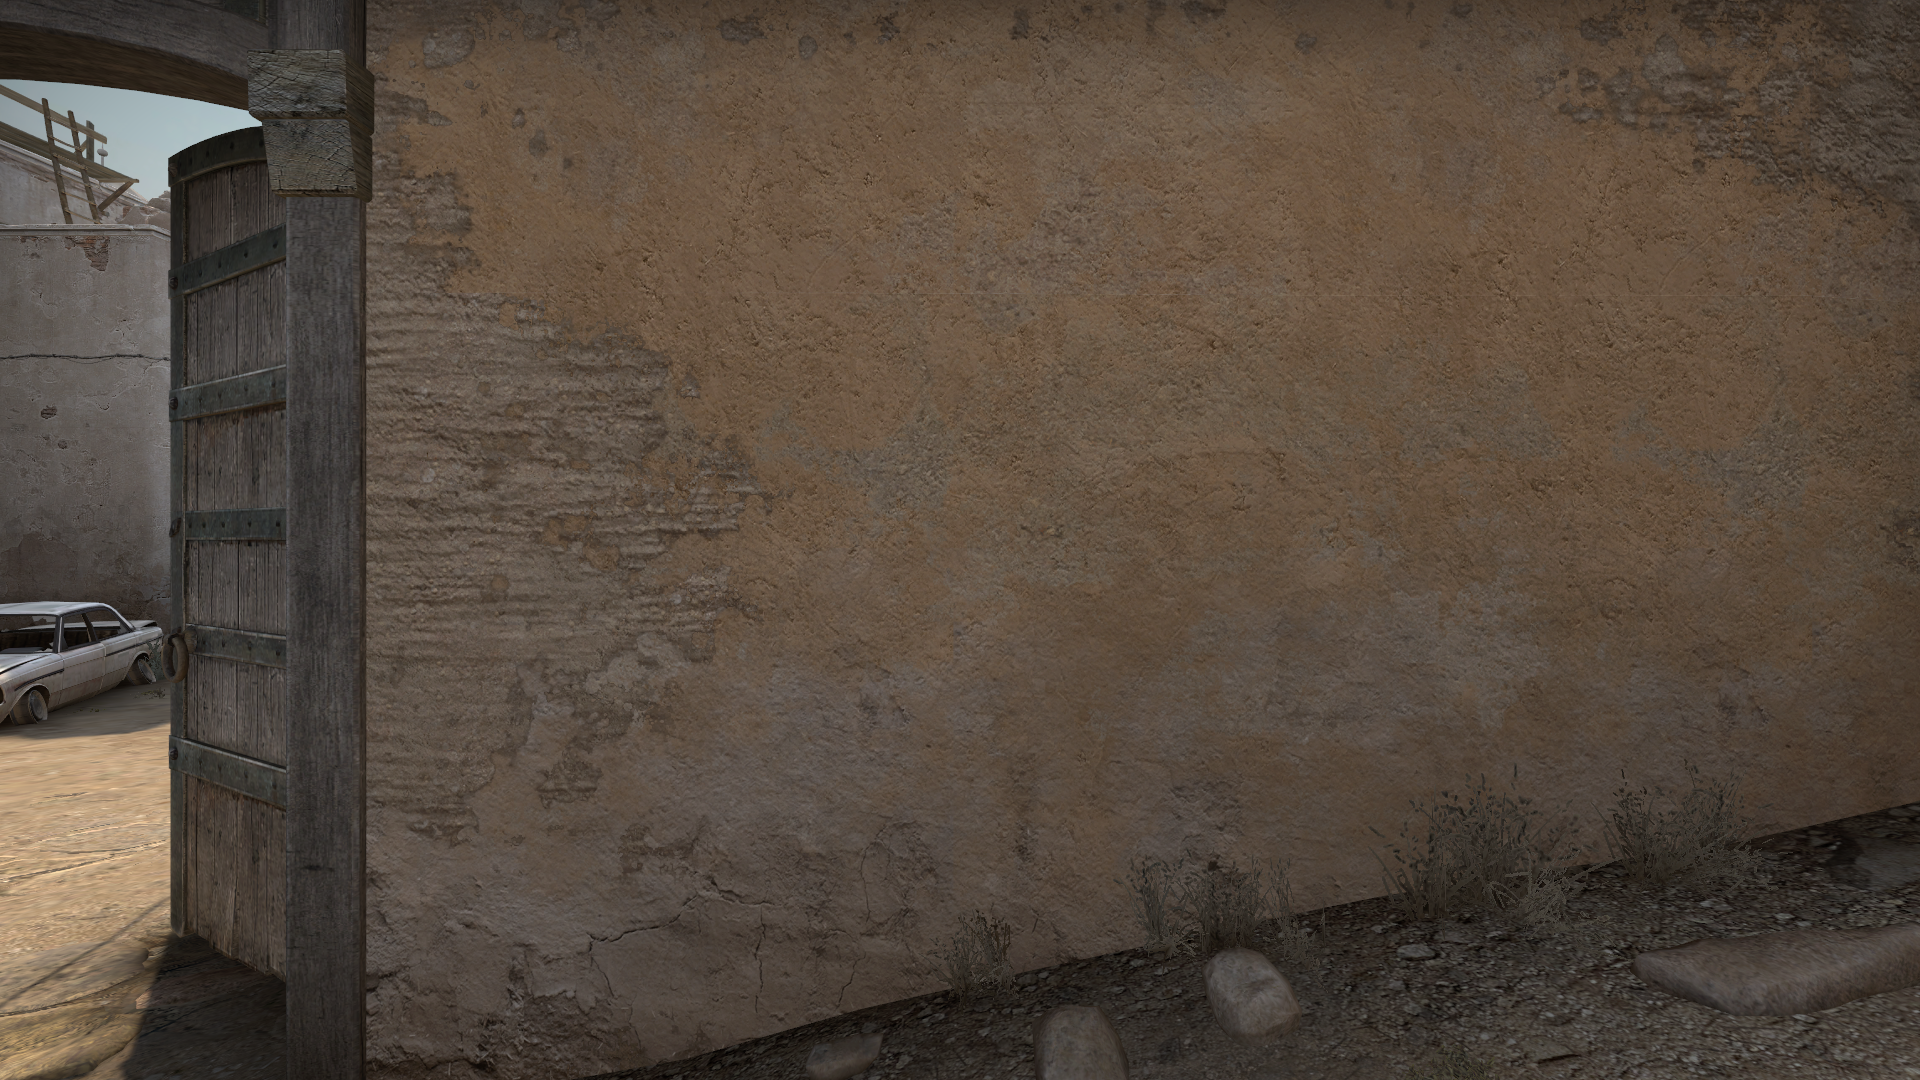
Map: de_dust2